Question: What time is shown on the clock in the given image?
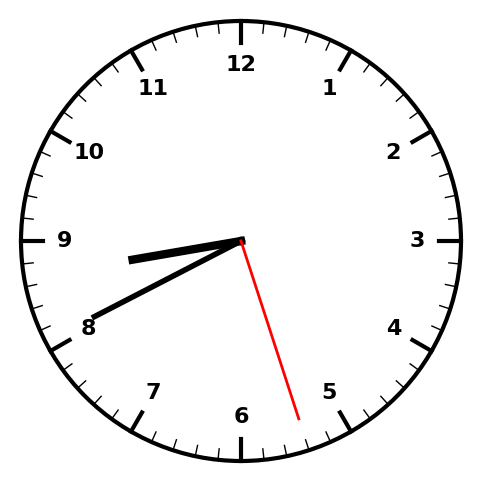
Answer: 08:40:27